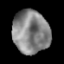
Tissue: lung
Cell type: Others
Senescence score: 0.1963
Nuclear area (px): 1544
Mean DAPI intensity: 133.522